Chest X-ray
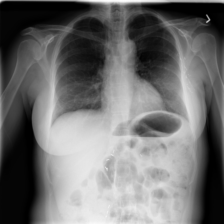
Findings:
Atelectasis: negative
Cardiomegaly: negative
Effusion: negative
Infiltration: negative
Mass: negative
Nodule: negative
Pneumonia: negative
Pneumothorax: negative
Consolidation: negative
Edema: negative
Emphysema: negative
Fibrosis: negative
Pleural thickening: negative
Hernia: negative